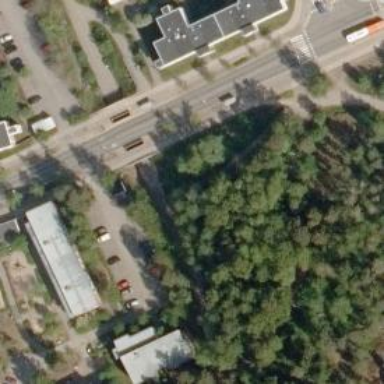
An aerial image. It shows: Asphalt cycleway.